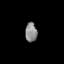
Tissue: lung
Cell type: Endothelial cells
Senescence score: 0.5865
Nuclear area (px): 225
Mean DAPI intensity: 137.258